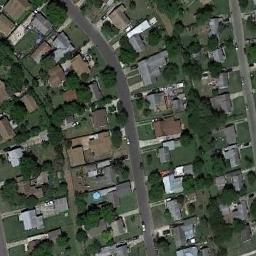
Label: dense_residential